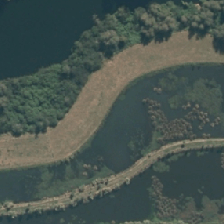
Land cover: lake_pond